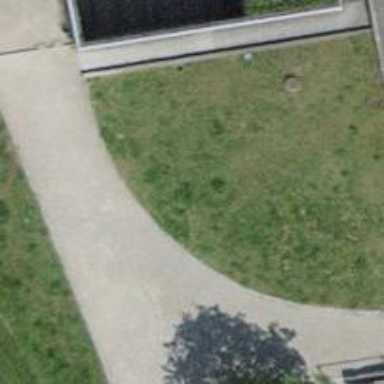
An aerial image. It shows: Driveway tunnel under the road.